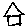
Label: house